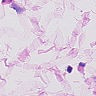
Metastatic tissue present: no